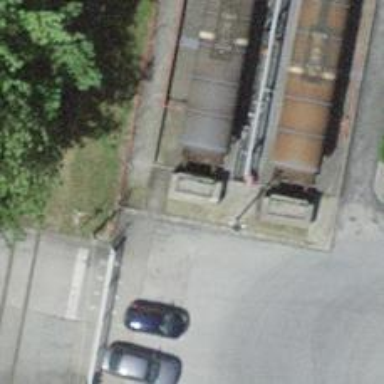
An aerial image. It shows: Railway buffer stop.